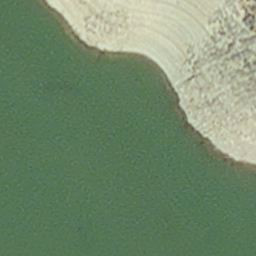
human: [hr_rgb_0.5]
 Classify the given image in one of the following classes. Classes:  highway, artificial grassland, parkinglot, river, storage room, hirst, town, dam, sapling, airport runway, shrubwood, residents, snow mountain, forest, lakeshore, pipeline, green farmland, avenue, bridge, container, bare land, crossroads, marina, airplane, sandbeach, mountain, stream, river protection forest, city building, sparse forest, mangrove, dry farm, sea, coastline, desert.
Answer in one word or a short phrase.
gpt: hirst